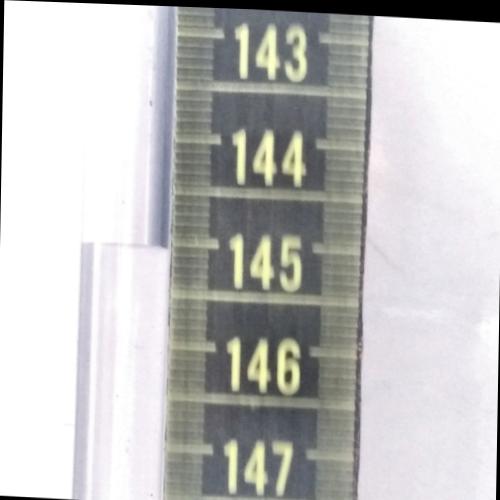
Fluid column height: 145.1 cm